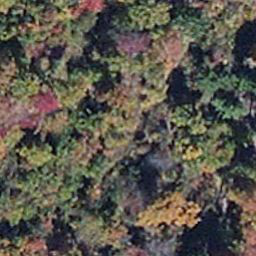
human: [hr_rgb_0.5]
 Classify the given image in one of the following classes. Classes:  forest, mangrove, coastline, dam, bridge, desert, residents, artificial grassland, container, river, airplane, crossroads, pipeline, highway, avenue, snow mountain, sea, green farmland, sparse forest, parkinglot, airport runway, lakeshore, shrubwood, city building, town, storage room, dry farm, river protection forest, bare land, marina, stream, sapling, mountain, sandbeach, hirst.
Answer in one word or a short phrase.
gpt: mangrove